Question: I'd like to develop an app that lives in the background but can show some UI that captures keyboard input when asked, like Spotlight.

When Spotlight is active, it gets keyboard input but the window in the background still has visual focus. (Any insertion point in the background application goes away though.)
How can I create this effect myself?
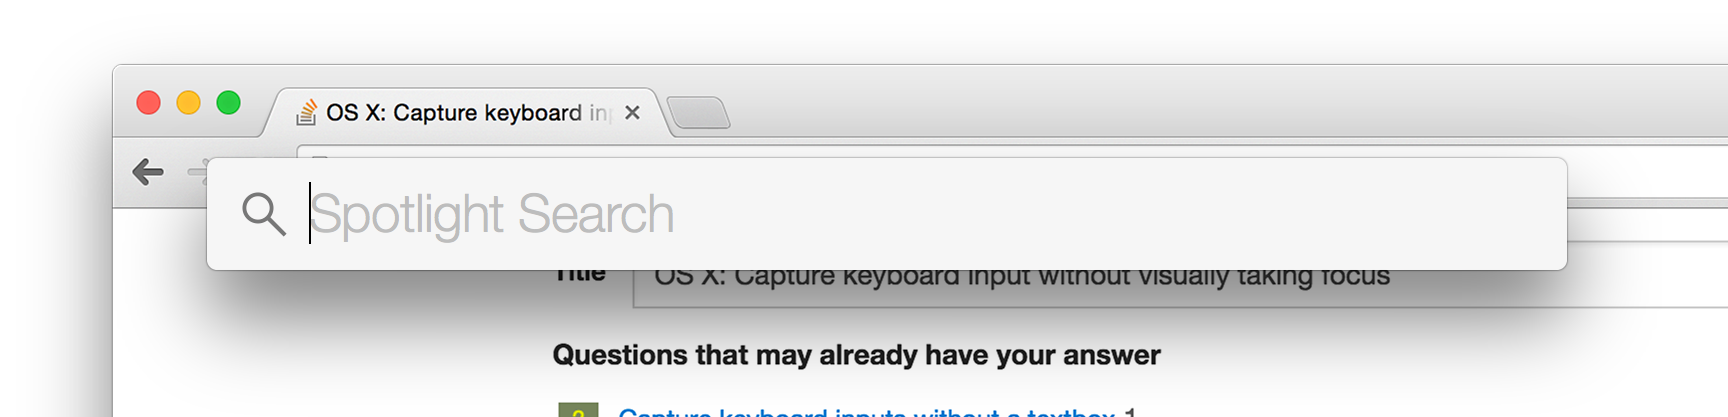
Answer: The window must...
- 'NSPanel'- 'canBecomeKeyWindow''true'- 'NSNonactivatingPanelMask'
Then you can bring it to the front with 'window.makeKeyAndOrderFront(nil)', even if your application is not active.